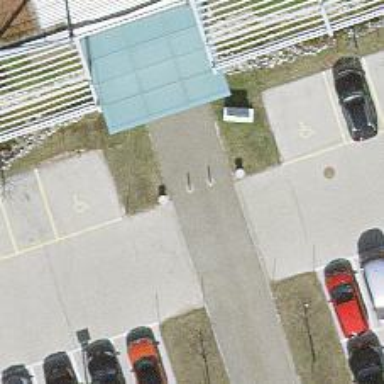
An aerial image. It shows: Bollard.